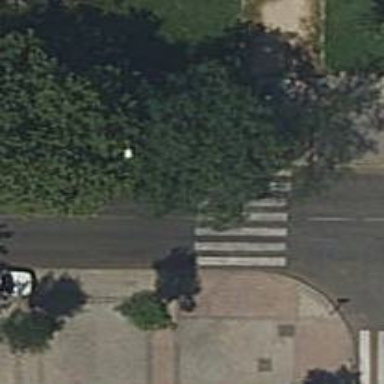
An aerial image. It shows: Uncontrolled zebra crossing on the road.